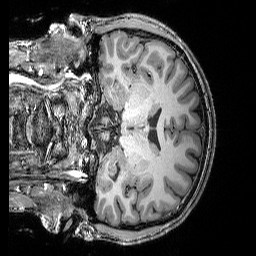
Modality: T1w
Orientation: coronal
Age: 22
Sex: male
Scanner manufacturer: siemens
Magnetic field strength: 3 T
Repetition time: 2.25 s
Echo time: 0.00418 s